Interaction volume radius: 10 \u00c5
Interaction volume height: 15 \u00c5
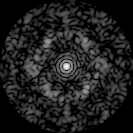
Disorder parameter: 0.6983